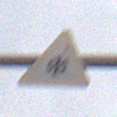
Verkehrszeichen: SchneeOderEisglaette
Umgebung: Outdoor, RoadRail
Tageszeit: Midday
Wetter: Overcast
Licht: Natural
Jahreszeit: NotSpecified
Kontrast: LowContrast